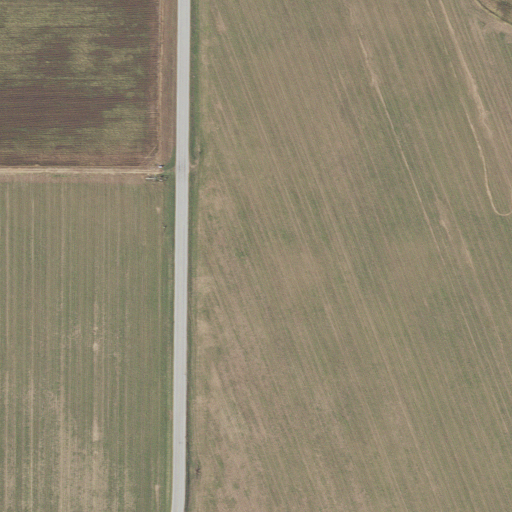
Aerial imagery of island in Arkansas named Boland Island containing cultivated crops, low intensity development, open development, medium intensity development, and high intensity development